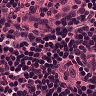
Metastatic tissue present: no